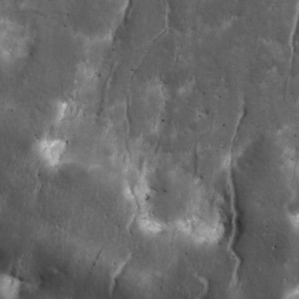
Label: non_frost